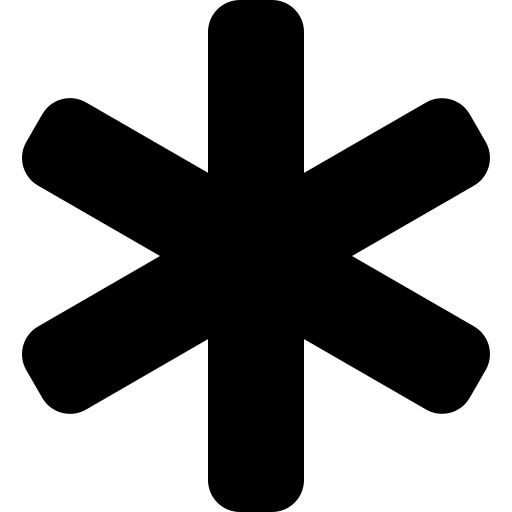
Tags: icon, FontAwesome, fa-icon, solid, star, of, life